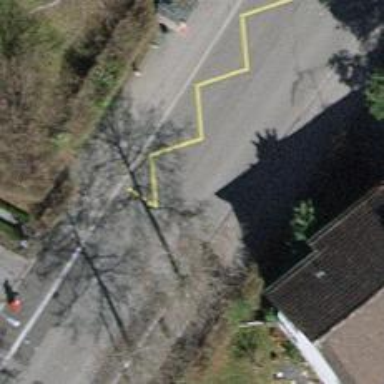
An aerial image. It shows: Trolleybus stop position for public transport.